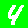
Digit: 4